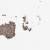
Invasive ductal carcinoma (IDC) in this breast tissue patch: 0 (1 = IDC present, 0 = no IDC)